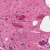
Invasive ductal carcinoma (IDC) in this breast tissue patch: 0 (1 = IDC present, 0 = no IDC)